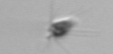
Label: Calciopappus